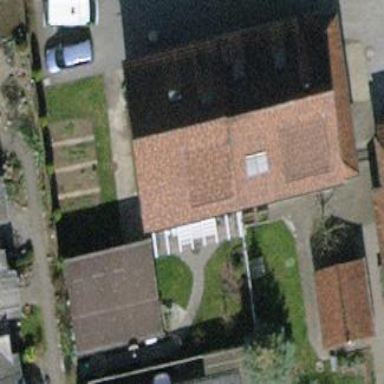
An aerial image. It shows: Terrace building.